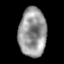
Tissue: lung
Cell type: Epithelial cells
Senescence score: 0.1803
Nuclear area (px): 1312
Mean DAPI intensity: 151.705